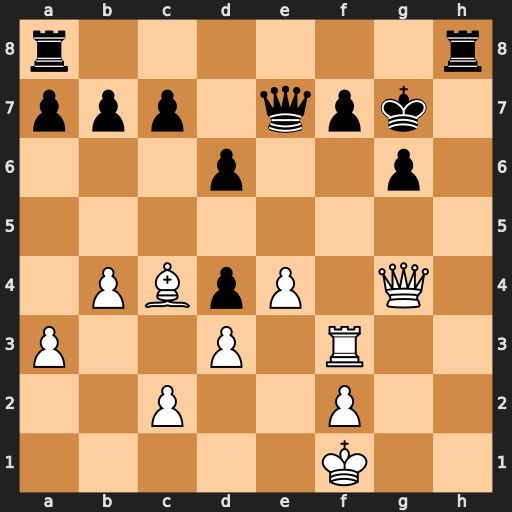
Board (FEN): r6r/ppp1qpk1/3p2p1/8/1PBpP1Q1/P2P1R2/2P2P2/5K2
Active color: w
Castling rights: -
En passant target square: -
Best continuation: Rxf7+ Qxf7 Bxf7